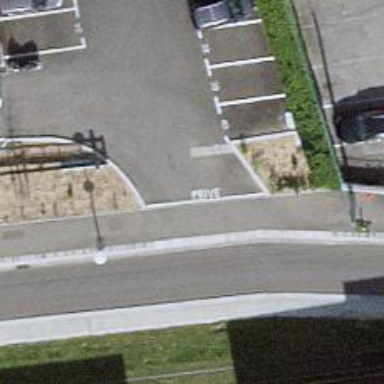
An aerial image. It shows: Sliding gate as barrier.